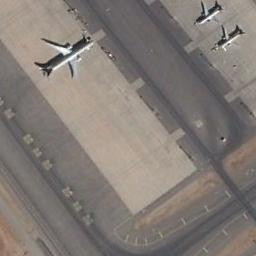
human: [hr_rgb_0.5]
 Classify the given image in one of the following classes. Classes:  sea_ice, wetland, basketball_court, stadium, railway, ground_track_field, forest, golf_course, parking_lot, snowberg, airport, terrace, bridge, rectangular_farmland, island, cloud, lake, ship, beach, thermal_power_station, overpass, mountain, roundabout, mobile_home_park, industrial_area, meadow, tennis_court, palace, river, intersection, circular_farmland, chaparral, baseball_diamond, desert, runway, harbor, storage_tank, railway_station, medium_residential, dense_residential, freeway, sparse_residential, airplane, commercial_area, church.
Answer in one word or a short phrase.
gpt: airplane